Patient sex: M
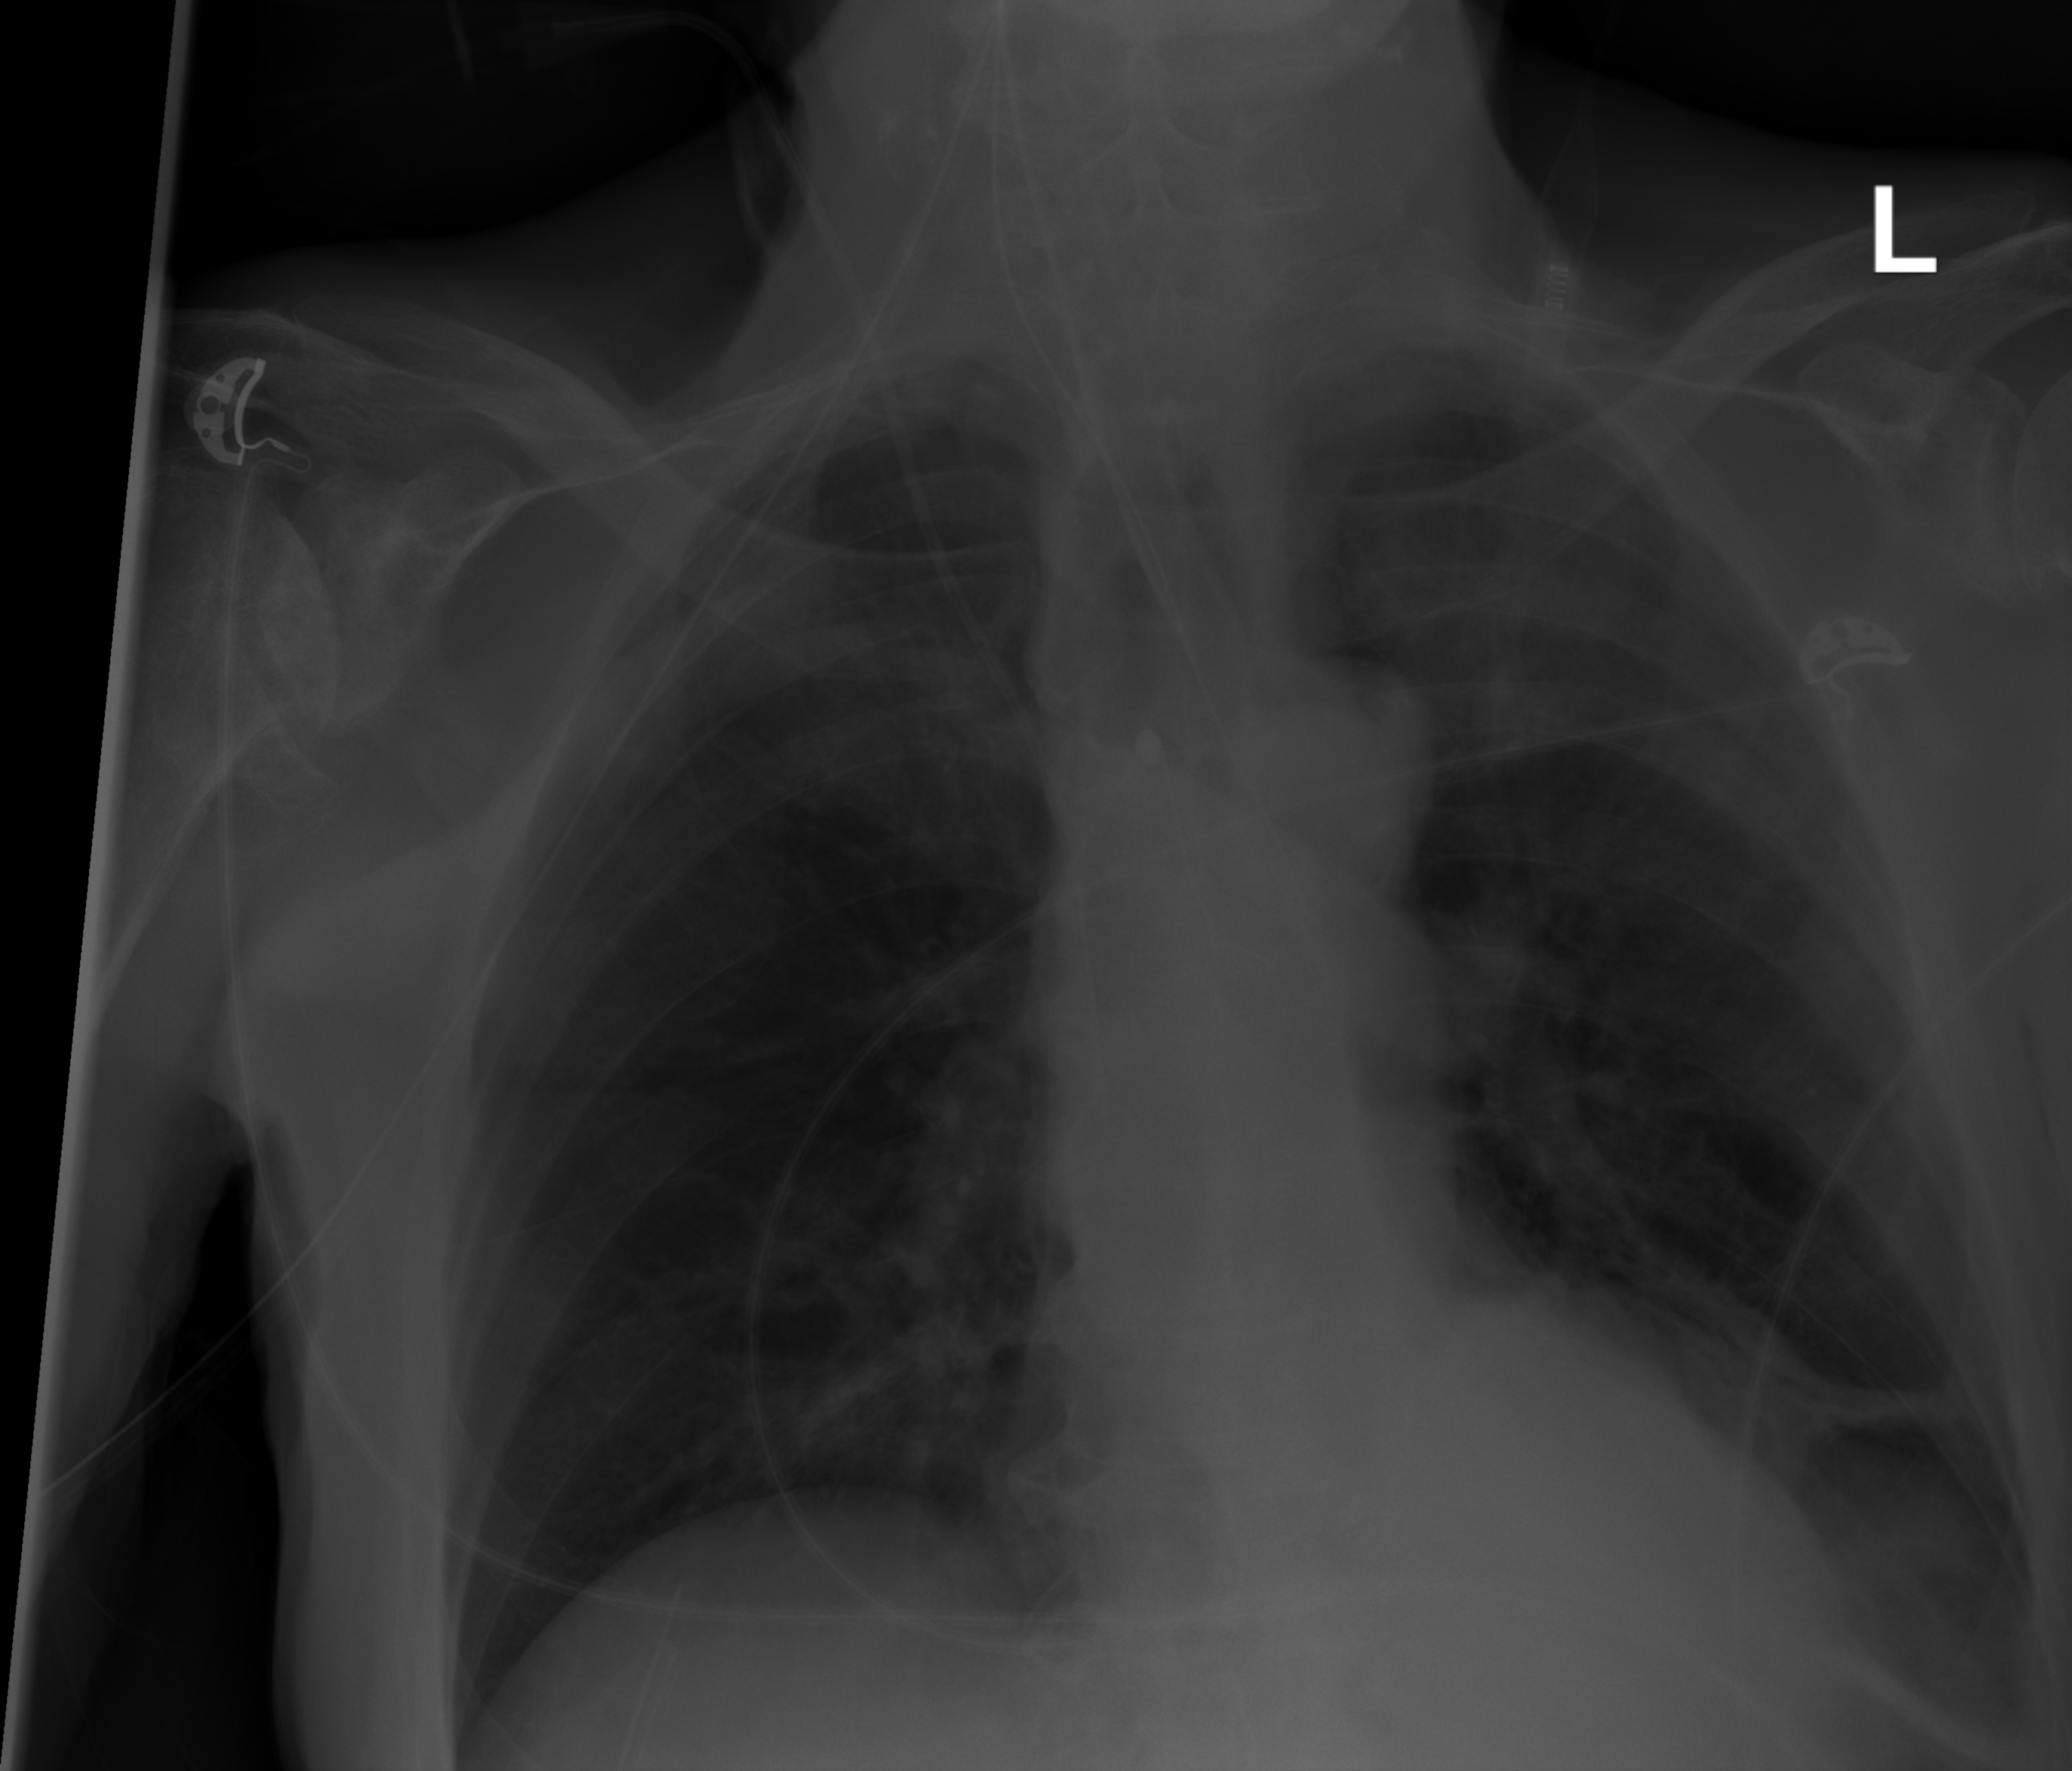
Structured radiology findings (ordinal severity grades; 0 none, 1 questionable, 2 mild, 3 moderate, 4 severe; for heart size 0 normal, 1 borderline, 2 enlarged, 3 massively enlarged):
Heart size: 0
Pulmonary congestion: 0
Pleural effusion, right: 0
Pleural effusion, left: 2
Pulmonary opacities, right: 0
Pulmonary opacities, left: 0
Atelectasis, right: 0
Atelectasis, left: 2